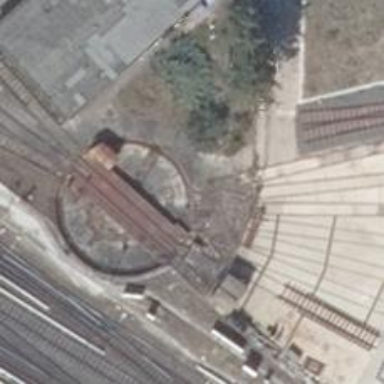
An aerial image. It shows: Unused railway yard.